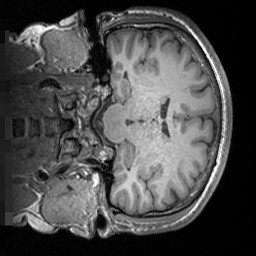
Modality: T1w
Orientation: coronal
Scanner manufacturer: siemens
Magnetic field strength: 3 T
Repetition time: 1.5 s
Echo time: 0.00291 s